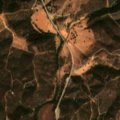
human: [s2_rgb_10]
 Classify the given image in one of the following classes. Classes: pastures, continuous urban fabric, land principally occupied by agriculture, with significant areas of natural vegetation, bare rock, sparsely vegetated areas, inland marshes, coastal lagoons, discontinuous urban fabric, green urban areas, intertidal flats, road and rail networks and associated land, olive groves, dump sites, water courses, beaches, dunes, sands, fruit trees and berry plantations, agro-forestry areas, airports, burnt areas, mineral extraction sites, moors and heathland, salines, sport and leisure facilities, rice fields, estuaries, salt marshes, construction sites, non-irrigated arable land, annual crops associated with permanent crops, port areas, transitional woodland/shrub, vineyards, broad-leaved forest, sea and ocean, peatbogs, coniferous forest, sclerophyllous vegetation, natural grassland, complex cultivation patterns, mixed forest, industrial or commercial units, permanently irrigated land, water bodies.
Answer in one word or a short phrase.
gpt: land principally occupied by agriculture, with significant areas of natural vegetation, agro-forestry areas, broad-leaved forest, transitional woodland/shrub